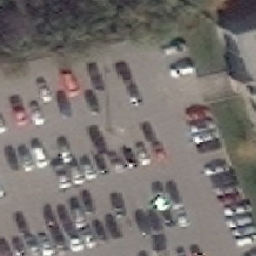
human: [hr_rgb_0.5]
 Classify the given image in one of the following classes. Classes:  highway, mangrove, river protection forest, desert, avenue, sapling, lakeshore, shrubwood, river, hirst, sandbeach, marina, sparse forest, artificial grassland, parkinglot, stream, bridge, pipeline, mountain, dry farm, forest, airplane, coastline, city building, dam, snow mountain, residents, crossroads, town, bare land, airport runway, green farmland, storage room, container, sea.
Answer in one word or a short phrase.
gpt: parkinglot